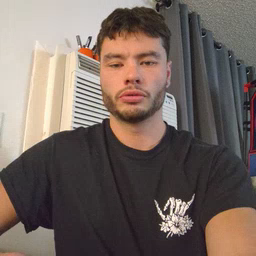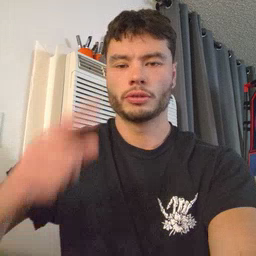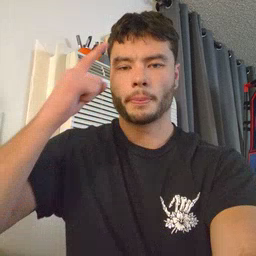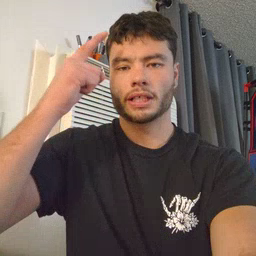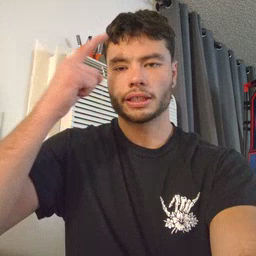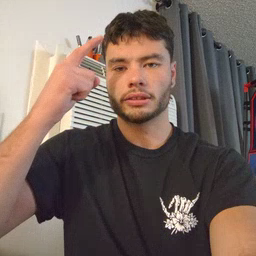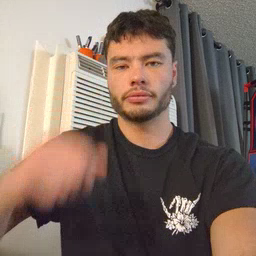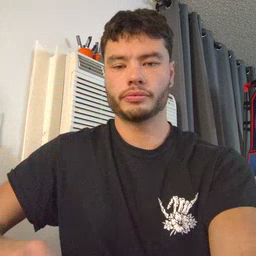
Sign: penny